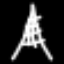
Label: The Eiffel Tower